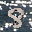
Label: 8